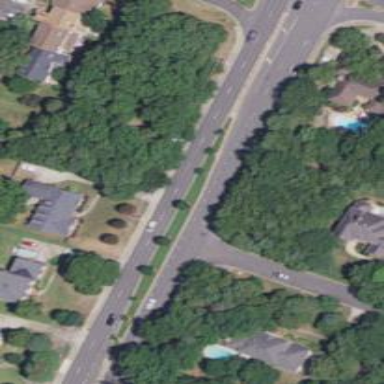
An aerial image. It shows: Secondary road.